Question: When I connect to Cisco VPN client I lose internet connection. The option to uncheck default gateway doesn't appear for me. all i could see is the below screen when i click on 'IP V4' advanced settings.
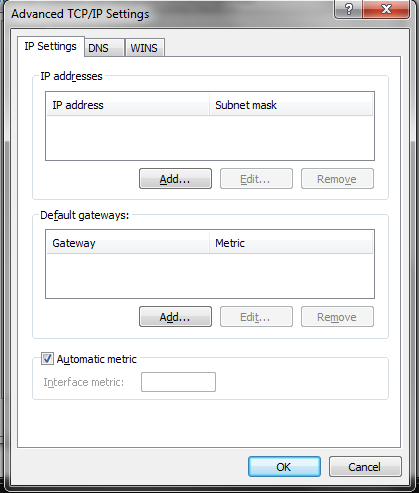
Answer: I had ip conflict with vpn server